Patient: sex M, age 61
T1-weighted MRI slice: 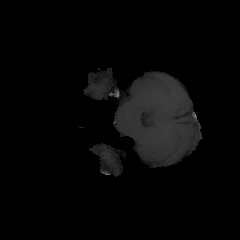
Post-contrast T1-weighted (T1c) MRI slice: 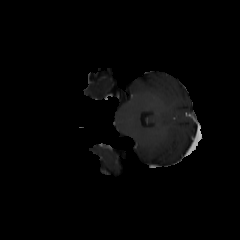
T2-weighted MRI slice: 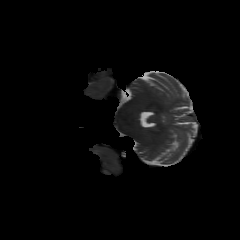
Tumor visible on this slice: no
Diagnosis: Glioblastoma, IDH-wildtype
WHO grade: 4